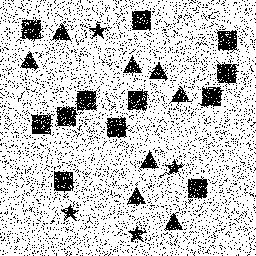
Squares: 12
Triangles: 8
Stars: 4
Total shapes: 24